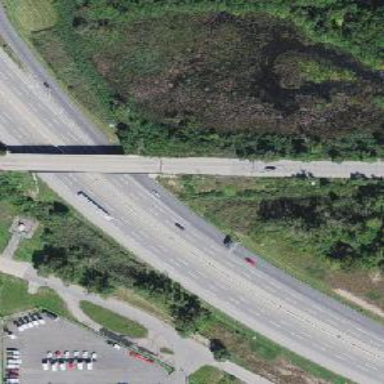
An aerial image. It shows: Tertiary road passing over bridge.